Question: The following screenshot shows what I believe is an ASP.NET website and a web application. Am I correct and which one is which?

(Apologies for maybe duplicate, typed in earlier but can't find it now)
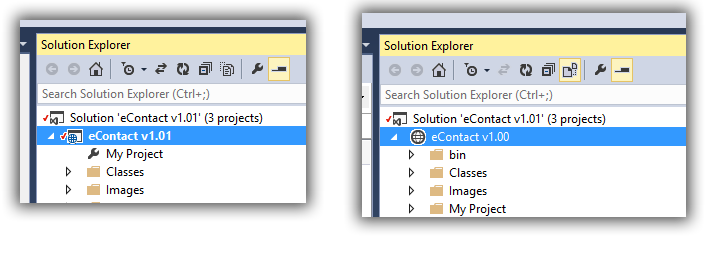
Answer: Yes, you are correct. This shows difference between Website and Web application difference.
Left on is Web application while right one is your web site.
Here is link which shows difference between Web site and Web application project in asp.net.
<URL>
Hope this will help you.